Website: bh-photo
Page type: address-validator
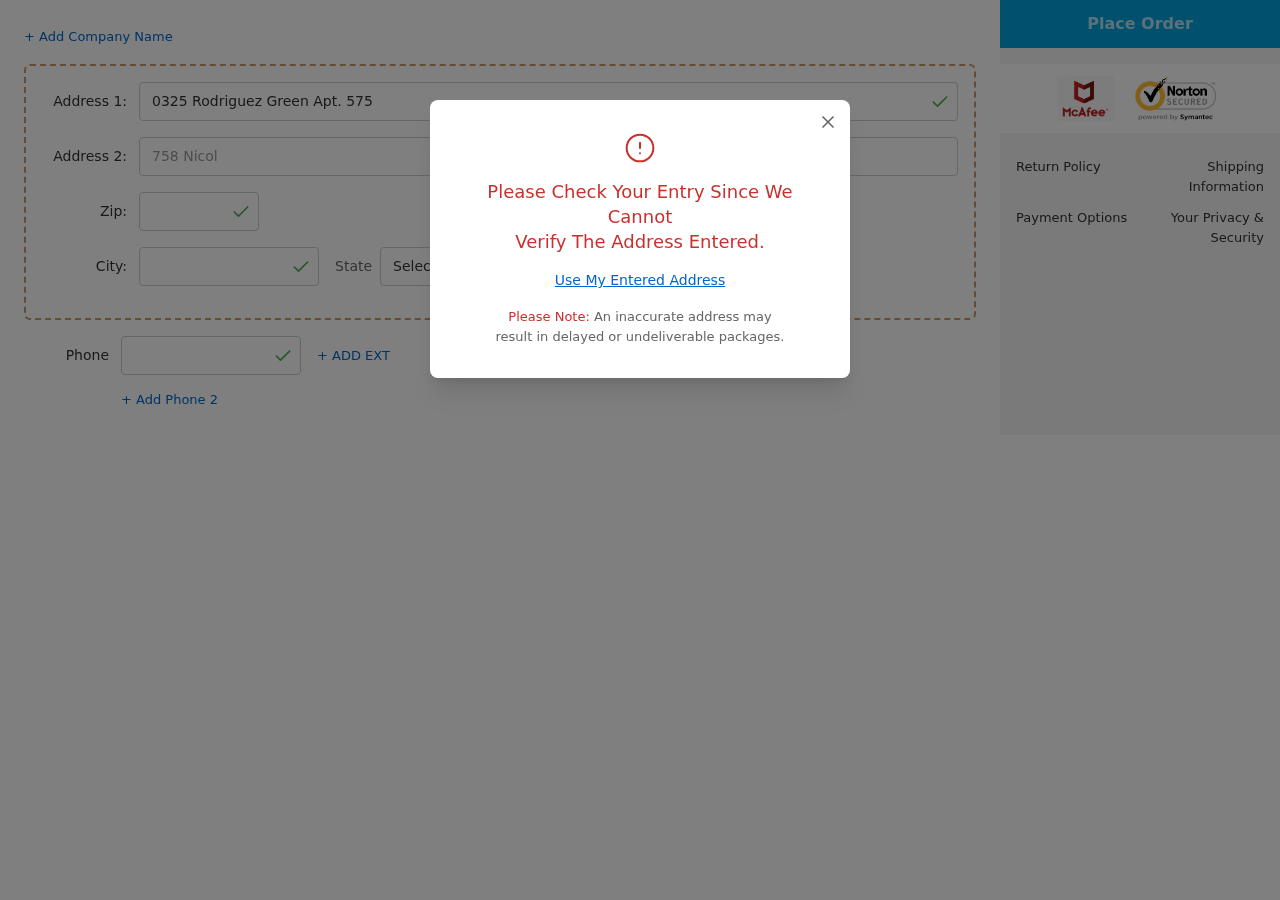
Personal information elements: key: PII_CITY
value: Jennamouth
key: PII_PHONE
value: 9155485003
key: PII_POSTCODE
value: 51715
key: PII_STATE_ABBR
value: PA
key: PII_STREET
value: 0325 Rodriguez Green Apt. 575
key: PII_STREET2
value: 758 Nicole Rest